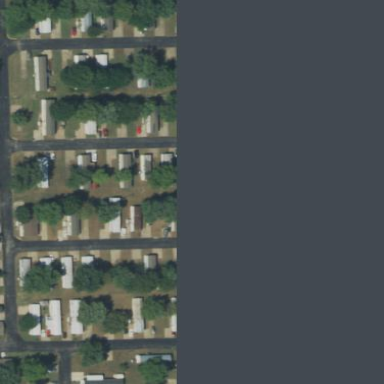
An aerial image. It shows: Residential area known as trailer park.